Question: Basically I wish to draw a curve between 3 points in openGL as the below image indicates. I've found a couple of segments of code which would be useful for drawing a bezier curve using 4 points but for 3 points I've had really no success.

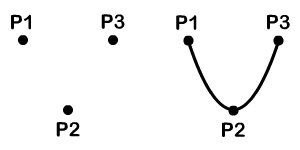
Answer: From the definition of a Bezier curve you have the following formula (for each x, y component):
'''
x(t) = (1-t)^3*p1x + 3*t*(1-t)^2*c1x + 3*t^2*(1-t)*c3x + t^3*p3x
y(t) = (1-t)^3*p1y + 3*t*(1-t)^2*c1y + 3*t^2*(1-t)*c3y + t^3*p3y
'''

In your case you know the mid point '(p2x,p2y)'. You can also assume that 'c1x' and 'c2x' have the same value; and that 'c1y' and 'c2y' also have the same value
So we have the following equations at t=0.5
'''
p2x = (3/4)*c1x+(p1x+p3x)/8
p2y = (3/4)*c1y+(p1y+p3y)/8
'''
which are solved for 'c1x=c2x' and 'c1y=c2y' with
'''
c1x = c2x = -(p1x-8*p2x+p3x)/6
c1y = c2y = -(p1y-8*p2y+p3y)/6
'''
to give the final Bezier equation to use in terms of points '(p1x,p1y)', '(p2x,p2y)' and '(p3x,p3y)':
'''
x(t) = (1-t)^3 * [p1x]
+ 3*t*(1-t)^2 * [-(p1x-8*p2x+p3x)/6]
+ 3*t^2*(1-t) * [-(p1x-8*p2x+p3x)/6]
+ t^3 * [p3x]
y(t) = (1-t)^3 * [p1y]
+ 3*t*(1-t)^2 * [-(p1y-8*p2y+p3y)/6]
+ 3*t^2*(1-t) * [-(p1y-8*p2y+p3y)/6]
+ t^3 * [p3y]
'''
Try the four control points
1. ( p1x, p1y )
2. ( -(p1x-8*p2x+p3x)/6, -(p1y-8*p2y+p3y)/6 )
3. ( -(p1x-8*p2x+p3x)/6, -(p1y-8*p2y+p3y)/6 )
4. ( p3x, p3y )
Here is an example I made with 'p1=(0,0)', 'p2=(2,2)' and 'p3=(4,-1)'. I calculated the following control points
1. ( 0, 0 )
2. ( 2, 17/6 )
3. ( 2, 17/6 )
4. ( 4, -1)
with the results shown below: